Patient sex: F
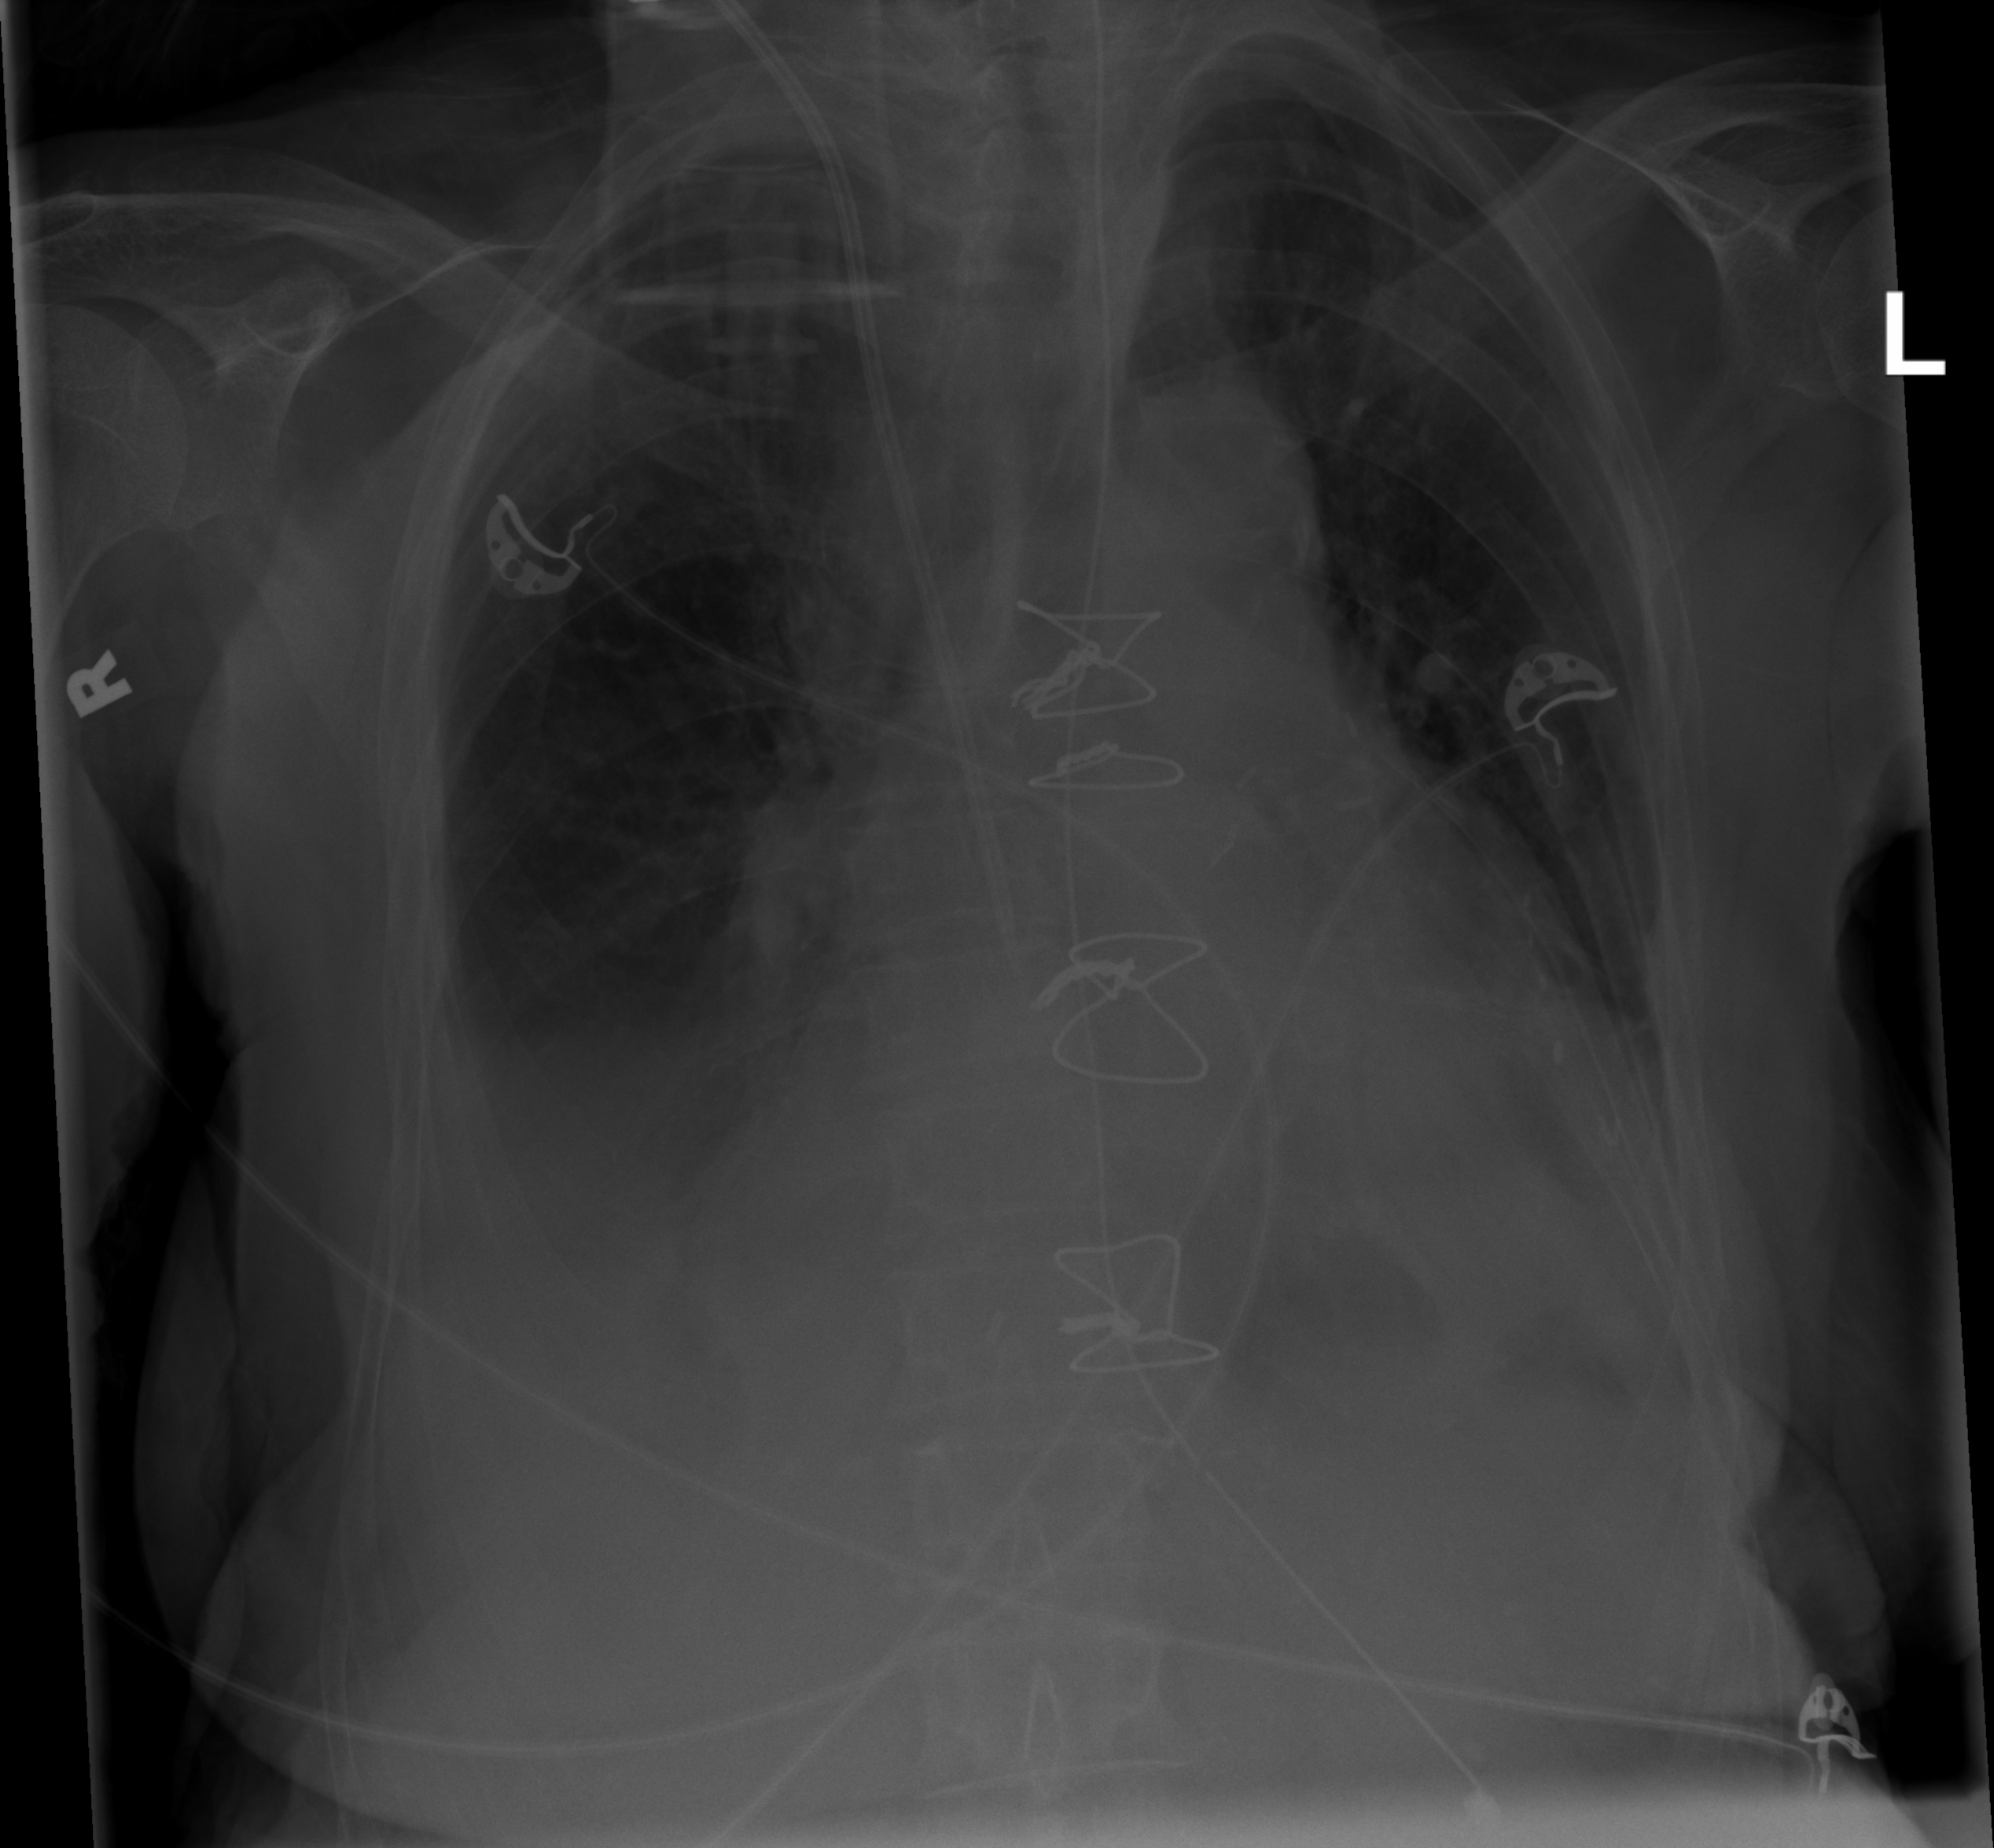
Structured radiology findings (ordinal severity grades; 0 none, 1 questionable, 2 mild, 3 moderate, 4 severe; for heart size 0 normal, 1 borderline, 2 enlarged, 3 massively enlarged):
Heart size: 2
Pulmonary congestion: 0
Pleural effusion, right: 2
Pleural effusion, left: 2
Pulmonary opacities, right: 0
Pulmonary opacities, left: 0
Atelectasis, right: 2
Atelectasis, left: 2